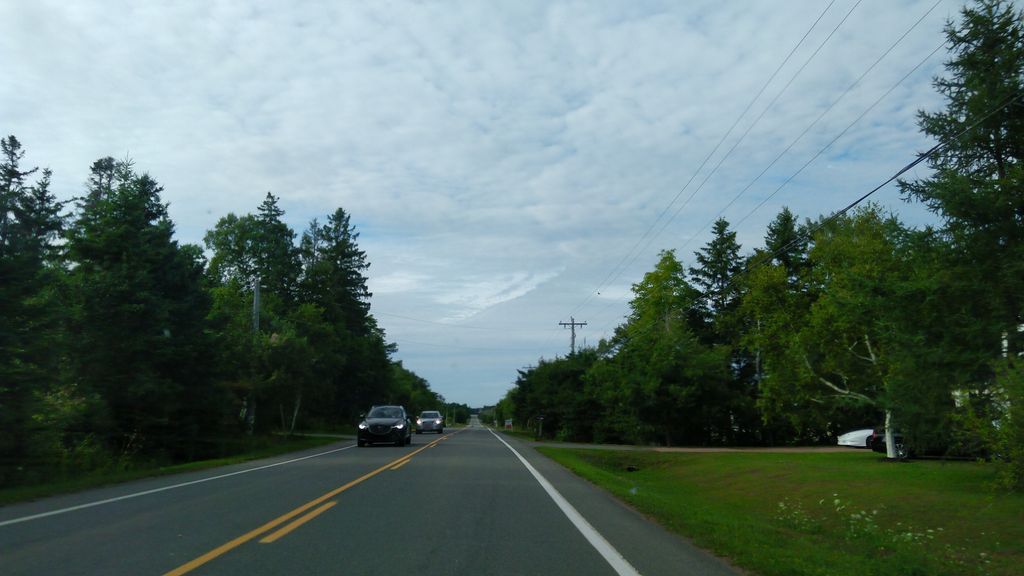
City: charlottetown